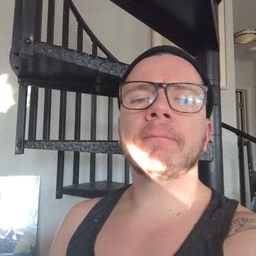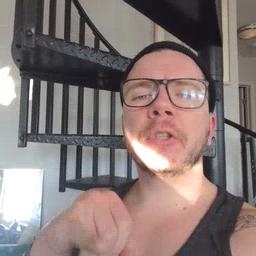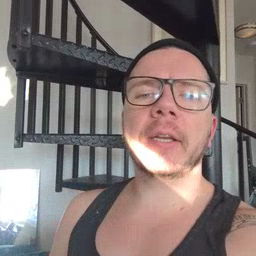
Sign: jeans